Question: I'm trying to make a simple audio meter with QtQuick. The meter graphic comes from a PNG file, and when the level changes, I want to change the height of the displayed part of the image, without scaling it at all. I simply want to mask some of the image off without changing it.
I have tried the following code:
'''
import QtQuick 2.0
Rectangle {
width: 360
height: 482
Image {
x: 165
source: "meter.png"
fillMode: Image.Pad
anchors.bottom: parent.bottom
height: 482
}
Image {
x: 175
source: "meter.png"
fillMode: Image.Pad
anchors.bottom: parent.bottom
height: 440
}
Image {
x: 185
source: "meter.png"
fillMode: Image.Pad
anchors.bottom: parent.bottom
height: 400
}
}
'''
But this gives the following undesried results, with some kind of scaling happening. I want where the yellow and green meet in all 3 images to be identical.

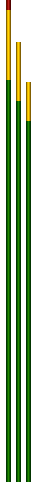
Answer: The Image component fills from top to bottom by default, but instead of wrapping Image in an outer Item, and using clip which is bad for performance, just add to all your Image items :
'''
width: sourceSize.width; // to be sure the width is the exact same as the source
verticalAlignment: Image.AlignBottom; // to force image to start from the bottom
'''
So the content will not be scaled and aligned to the bottom of your Image.